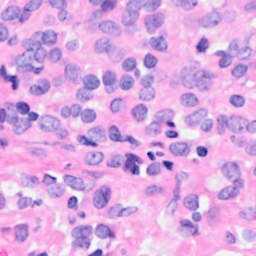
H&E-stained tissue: Breast